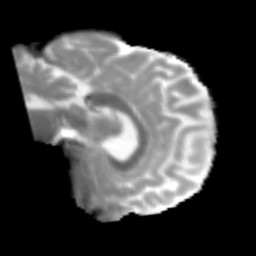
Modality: MD
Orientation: sagittal
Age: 27
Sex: male
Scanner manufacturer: siemens
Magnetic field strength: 3 T
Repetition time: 2.3 s
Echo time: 0.085 s